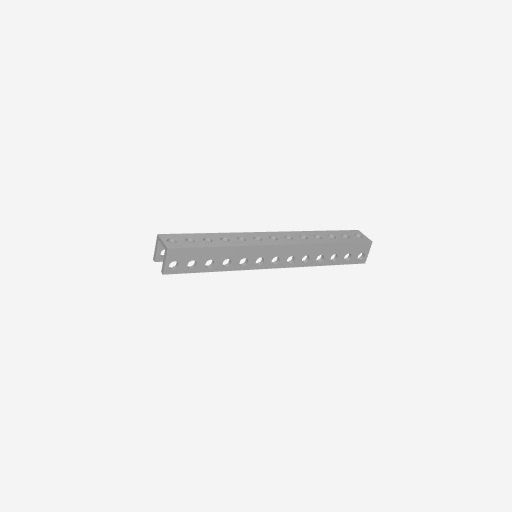
Part: UBeam13H